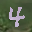
Label: 4